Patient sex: M
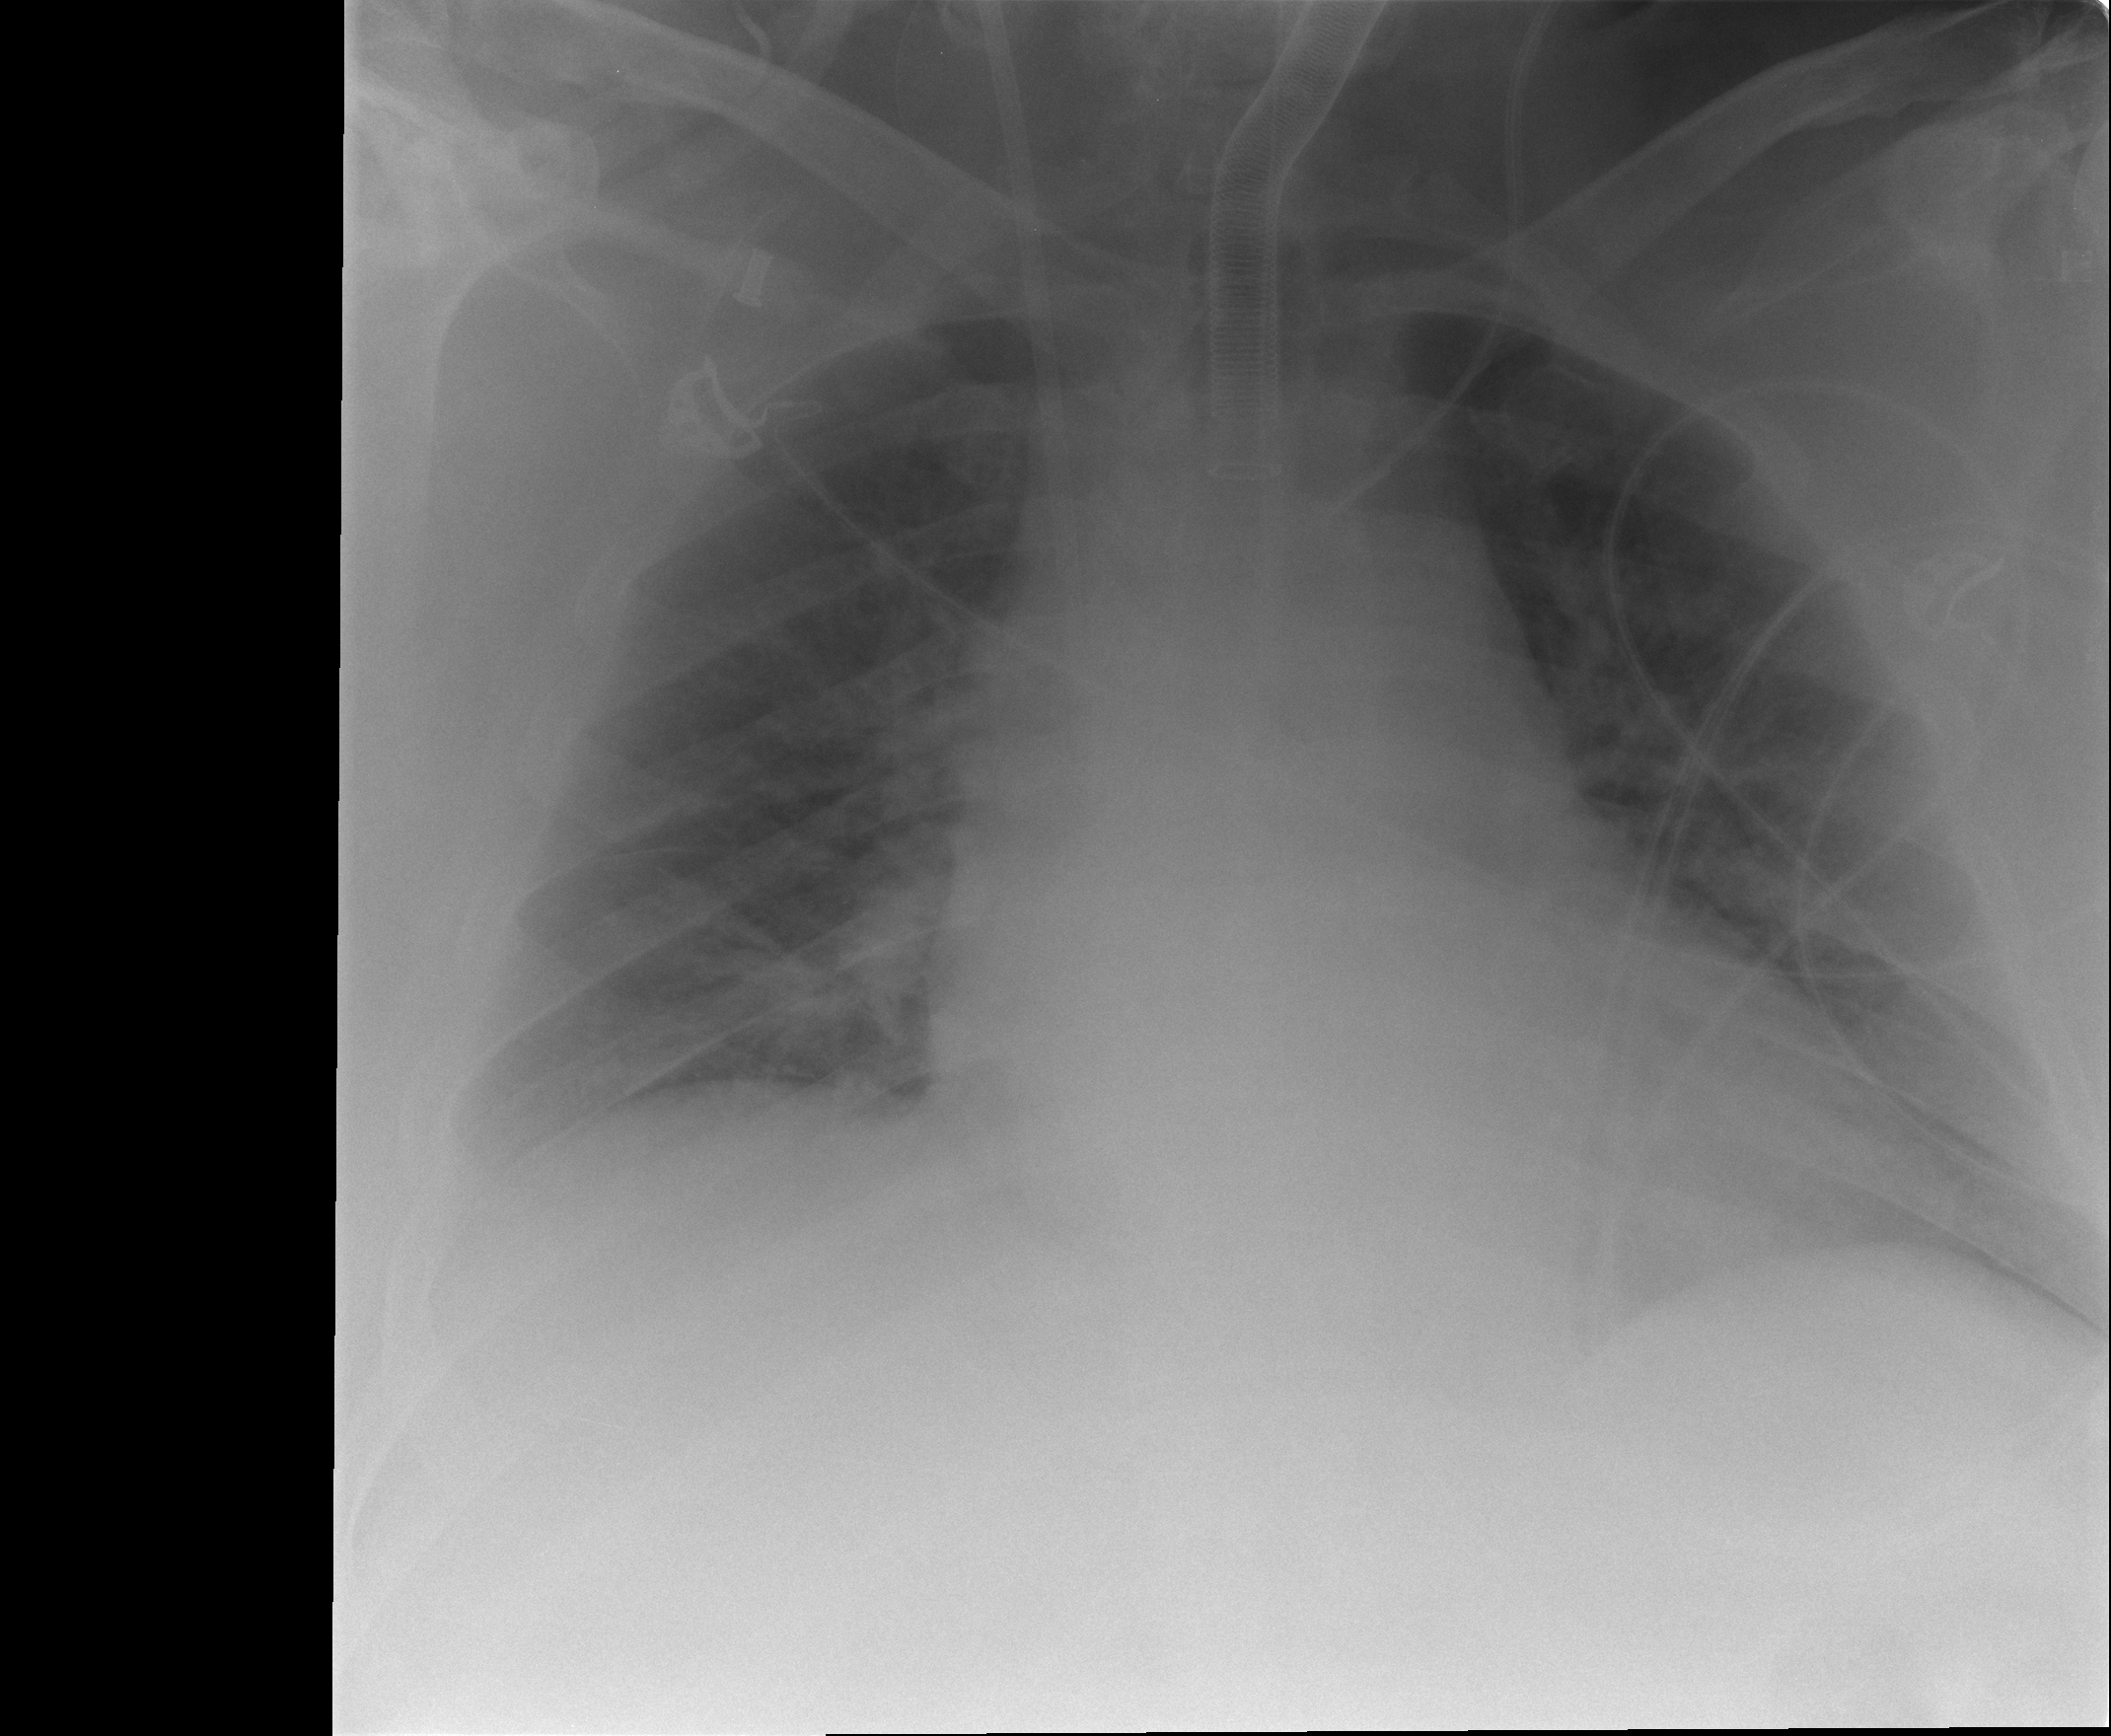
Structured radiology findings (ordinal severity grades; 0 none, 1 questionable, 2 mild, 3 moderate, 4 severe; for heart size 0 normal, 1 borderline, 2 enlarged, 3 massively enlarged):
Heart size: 2
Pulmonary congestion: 2
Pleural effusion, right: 2
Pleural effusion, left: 2
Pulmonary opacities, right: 2
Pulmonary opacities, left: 0
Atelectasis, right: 2
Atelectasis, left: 2